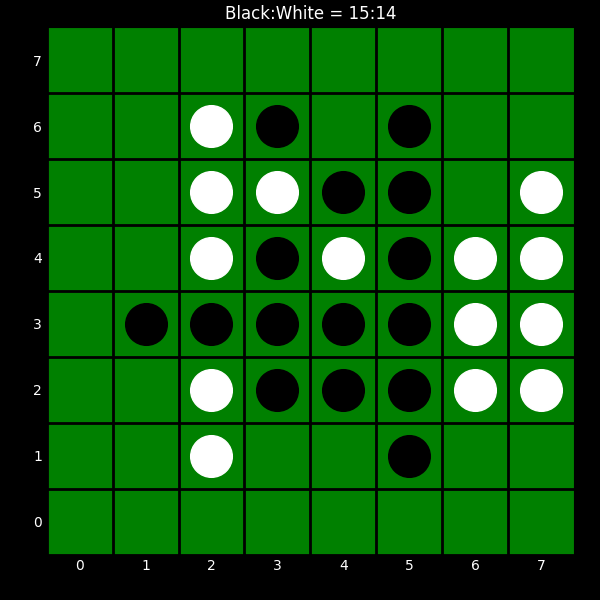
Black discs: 15
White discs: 14